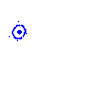
Particle: kaon